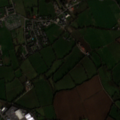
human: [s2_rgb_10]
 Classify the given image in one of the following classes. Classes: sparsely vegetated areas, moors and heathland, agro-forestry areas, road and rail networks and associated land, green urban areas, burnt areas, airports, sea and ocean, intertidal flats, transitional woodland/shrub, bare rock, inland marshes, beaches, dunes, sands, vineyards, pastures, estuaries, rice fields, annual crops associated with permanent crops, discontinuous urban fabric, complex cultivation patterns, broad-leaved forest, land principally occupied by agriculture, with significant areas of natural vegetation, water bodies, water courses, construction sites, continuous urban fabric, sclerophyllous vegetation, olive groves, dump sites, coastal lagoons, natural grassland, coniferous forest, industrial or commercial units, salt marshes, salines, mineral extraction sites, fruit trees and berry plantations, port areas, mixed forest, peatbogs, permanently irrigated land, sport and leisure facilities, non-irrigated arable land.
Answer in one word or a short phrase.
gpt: discontinuous urban fabric, industrial or commercial units, non-irrigated arable land, pastures, complex cultivation patterns